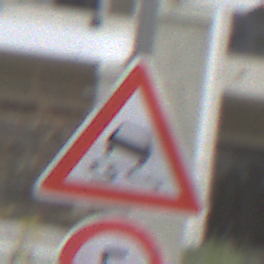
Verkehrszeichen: SchleuderOderRutschgefahr
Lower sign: Geschwindigkeit5
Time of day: Midday
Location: Outdoor (Urban)
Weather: Overcast
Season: NotSpecified
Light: Natural